Question: Currently I'm trying to print some information in the console, but I'm trying to give all results the same padding.
Here an example, you can see CurrentBuildNumber result has one /t to much. /t is only to align everything out, it could be anything else.

So, i need a "fixed" padding for the : [result]. How can i do this correctly in my code?
Thanks!
Code:
'''
RegistryKey registryKeys = Registry.LocalMachine.OpenSubKey("SOFTWARE\Microsoft\Windows NT\CurrentVersion");
foreach (string registryKey in registryKeys.GetValueNames())
{
Console.WriteLine(registryKey + " : " + registryKeys.GetValue(registryKey));
}
'''
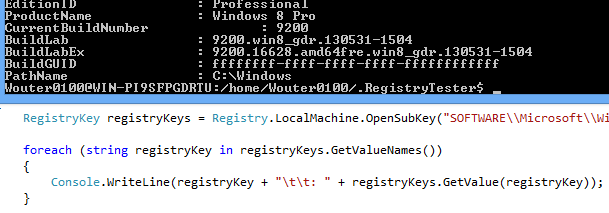
Answer: Use .PadRight(30) on the labels for example.
<URL>